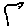
Label: bird